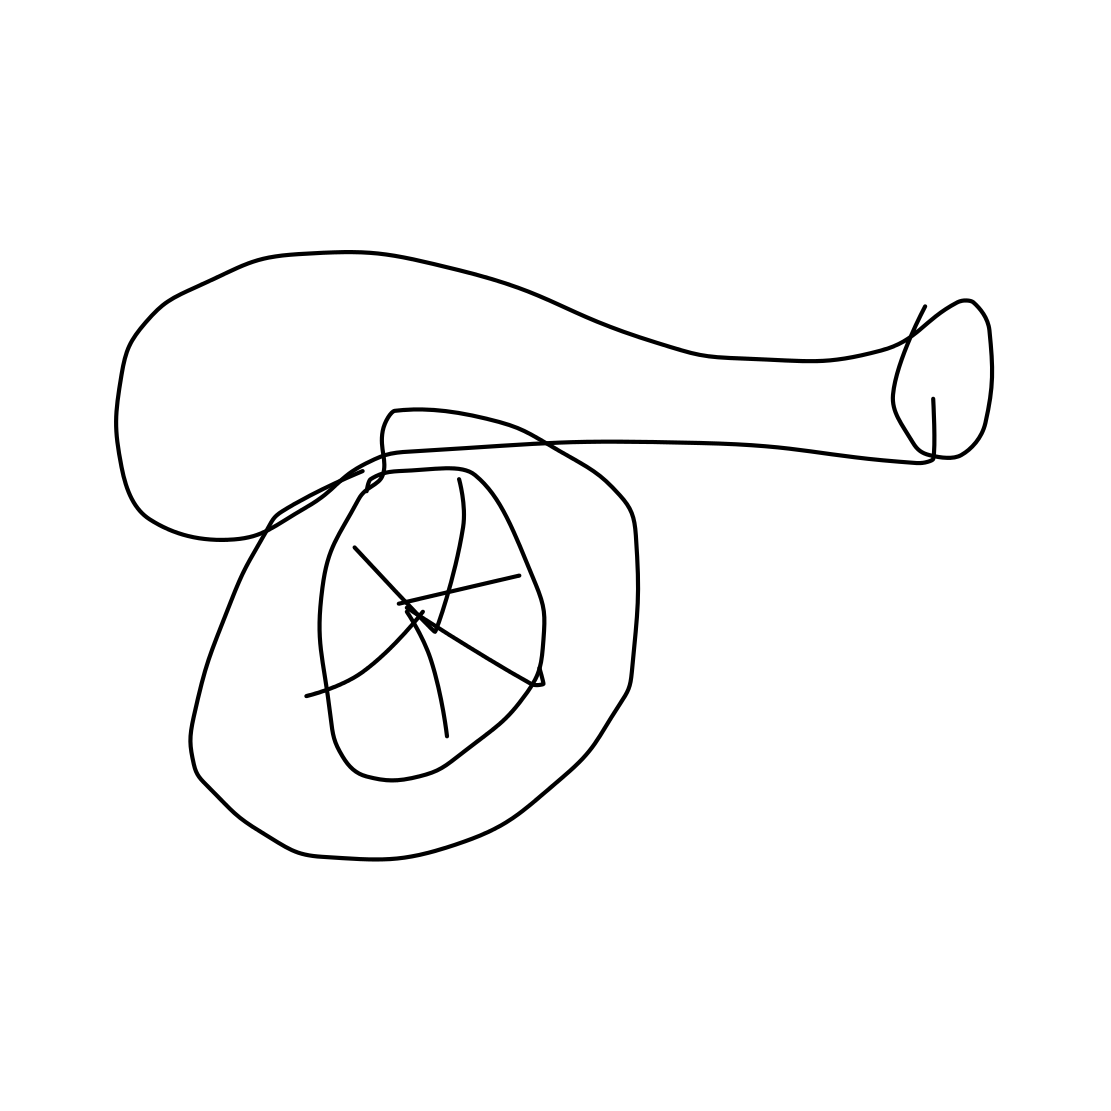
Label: cannon